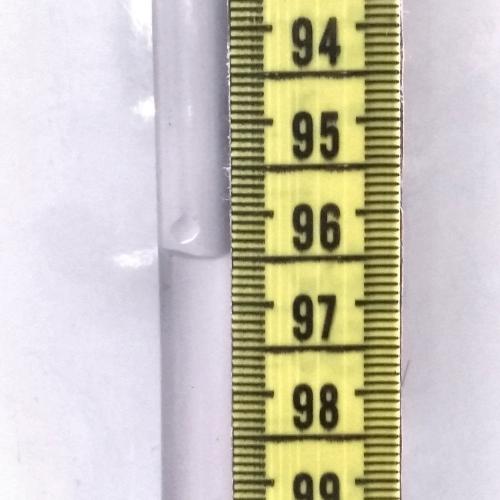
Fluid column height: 96.5 cm